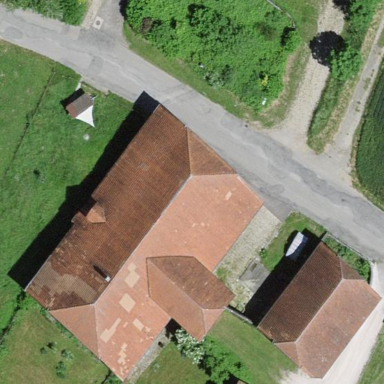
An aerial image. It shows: Farm building.